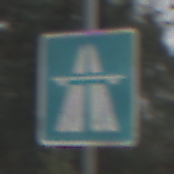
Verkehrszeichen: Autobahn
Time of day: MorningAfternoon
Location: Outdoor (Nature)
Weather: Overcast
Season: NotSpecified
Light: Natural